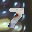
Label: 7